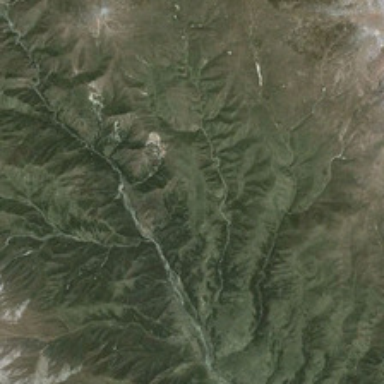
It is a piece of green mountain .